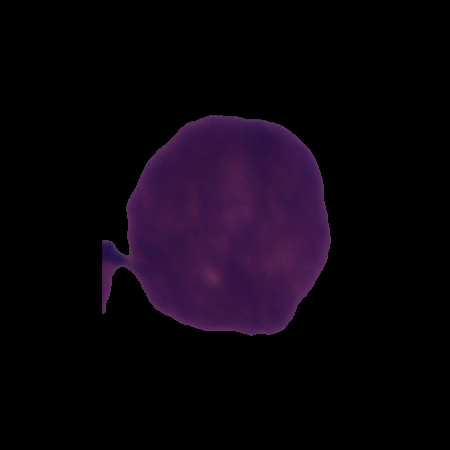
Label: cancer